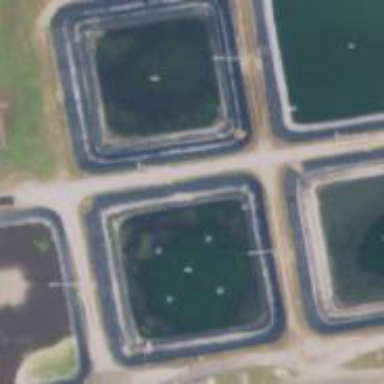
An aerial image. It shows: Body of wastewater.